Interaction volume radius: 10 \u00c5
Interaction volume height: 35 \u00c5
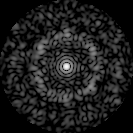
Disorder parameter: 0.8084